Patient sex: F
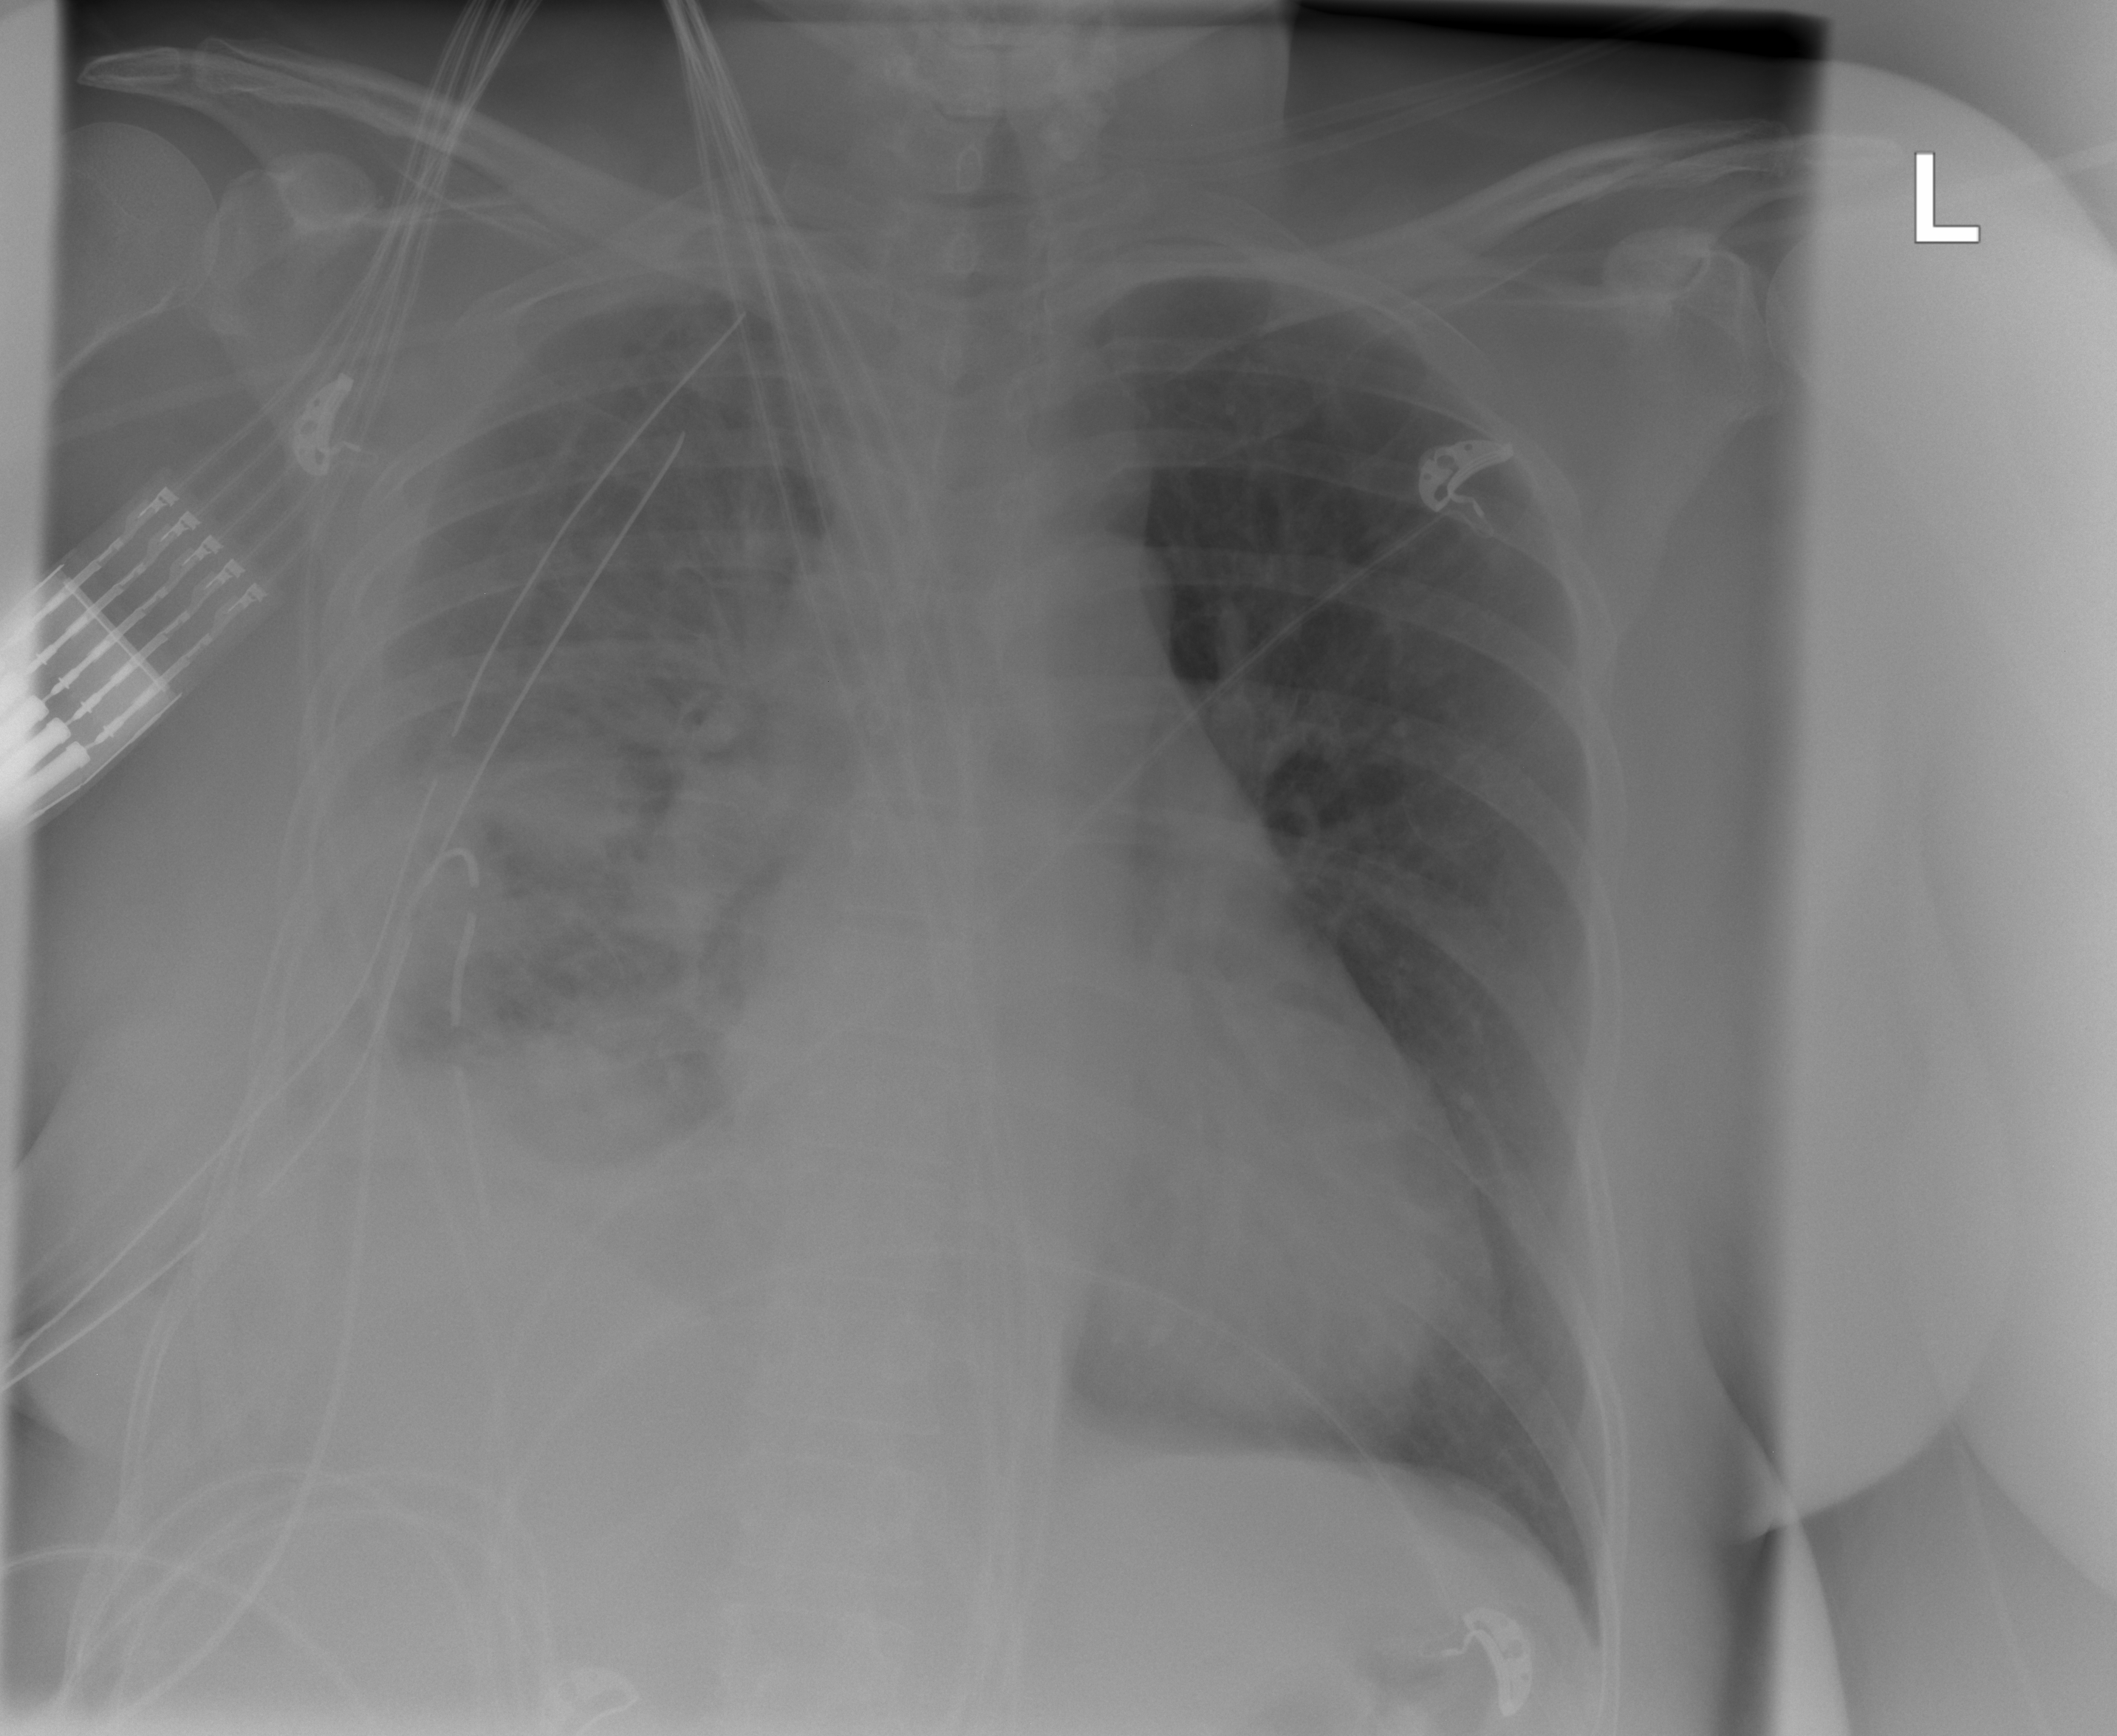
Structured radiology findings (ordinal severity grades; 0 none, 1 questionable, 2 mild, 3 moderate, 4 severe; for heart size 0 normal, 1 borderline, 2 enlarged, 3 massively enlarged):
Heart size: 0
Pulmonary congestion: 2
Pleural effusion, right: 3
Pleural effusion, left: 0
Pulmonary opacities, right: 2
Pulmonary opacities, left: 0
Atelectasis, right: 3
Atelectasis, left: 0